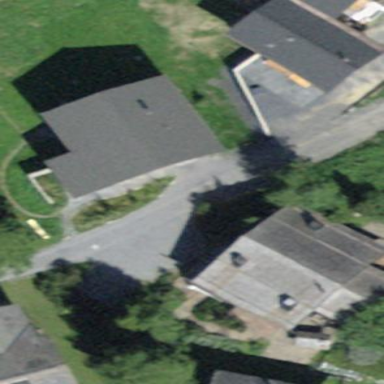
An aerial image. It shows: Residential building.